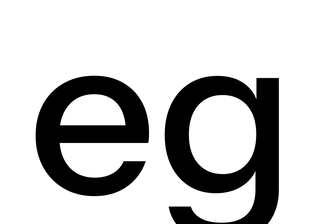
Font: InstrumentSans_Medium